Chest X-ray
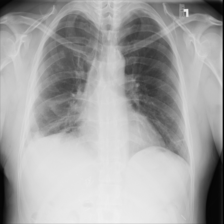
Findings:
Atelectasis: negative
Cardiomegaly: negative
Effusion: negative
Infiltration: negative
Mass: negative
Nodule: negative
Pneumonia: negative
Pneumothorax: negative
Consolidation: negative
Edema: negative
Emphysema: negative
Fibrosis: negative
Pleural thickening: negative
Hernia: negative